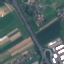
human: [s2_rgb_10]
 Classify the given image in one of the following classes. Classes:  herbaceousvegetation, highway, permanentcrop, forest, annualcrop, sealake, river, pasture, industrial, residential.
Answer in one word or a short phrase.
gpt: Highway